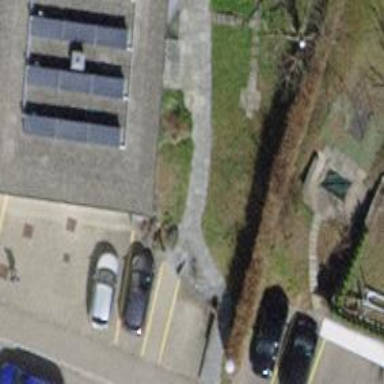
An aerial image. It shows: Sidewalk along the footway.